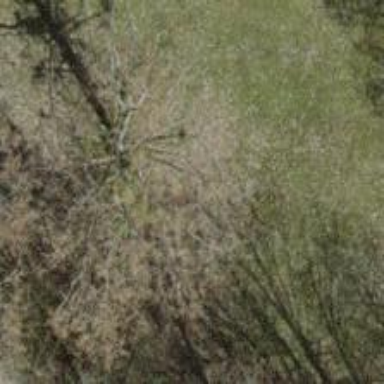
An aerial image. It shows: Single tag "natural: tree."